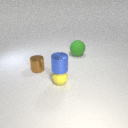
small blue metal cylinder above small yellow rubber sphere